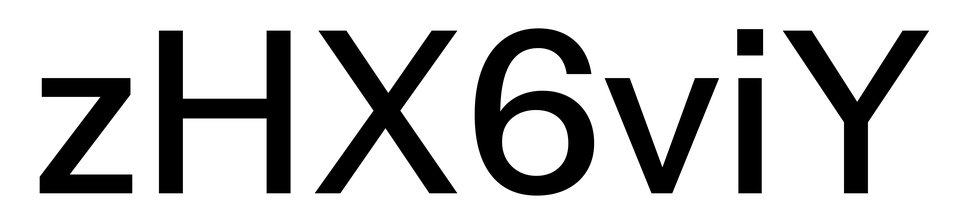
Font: InstrumentSans_Medium